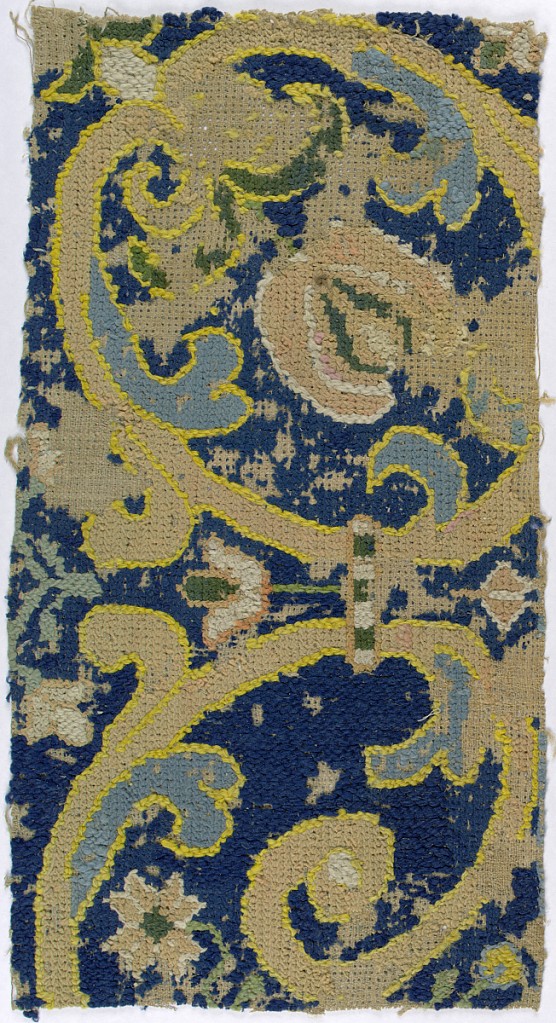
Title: Fragment
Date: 17th century
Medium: Technique: counted stitch embroidery
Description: Fragment of an embroidered carpet with multicolored scrolling vine and leaf pattern.